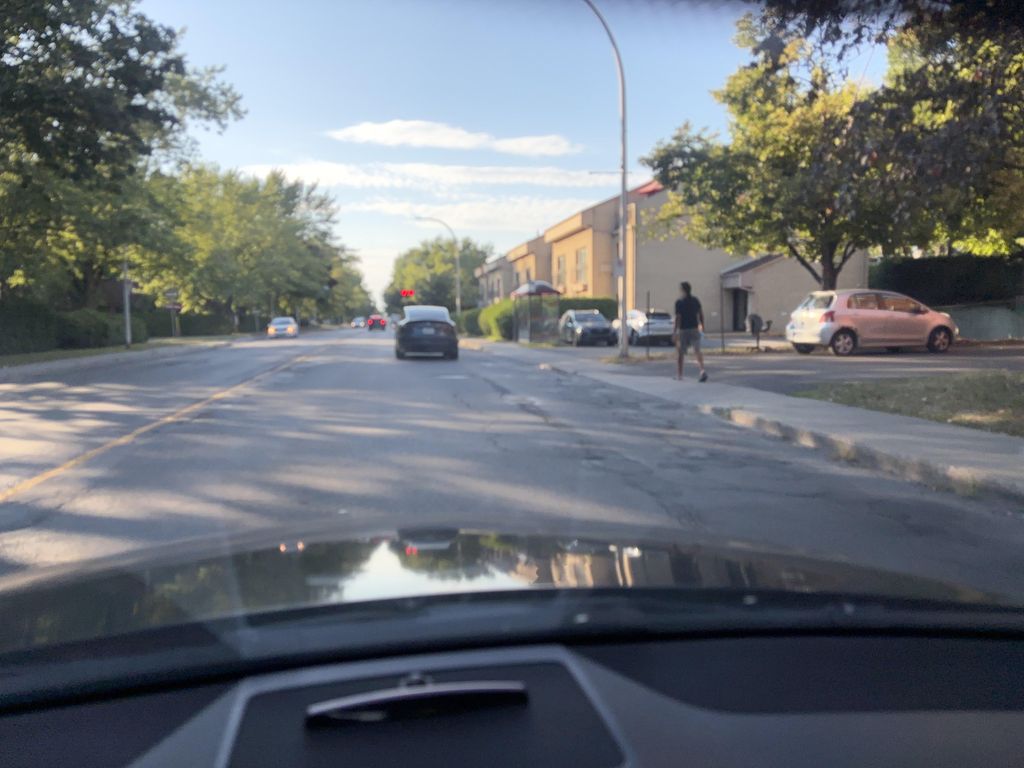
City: montreal